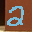
Label: 2